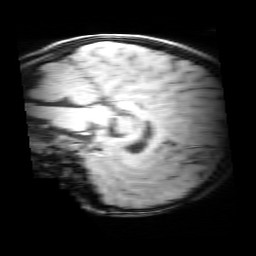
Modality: MP2RAGE
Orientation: sagittal
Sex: male
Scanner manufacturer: siemens
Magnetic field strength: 3 T
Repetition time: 5 s
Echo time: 0.00368 s